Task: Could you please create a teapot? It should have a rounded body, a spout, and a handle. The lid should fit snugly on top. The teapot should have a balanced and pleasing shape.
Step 221:
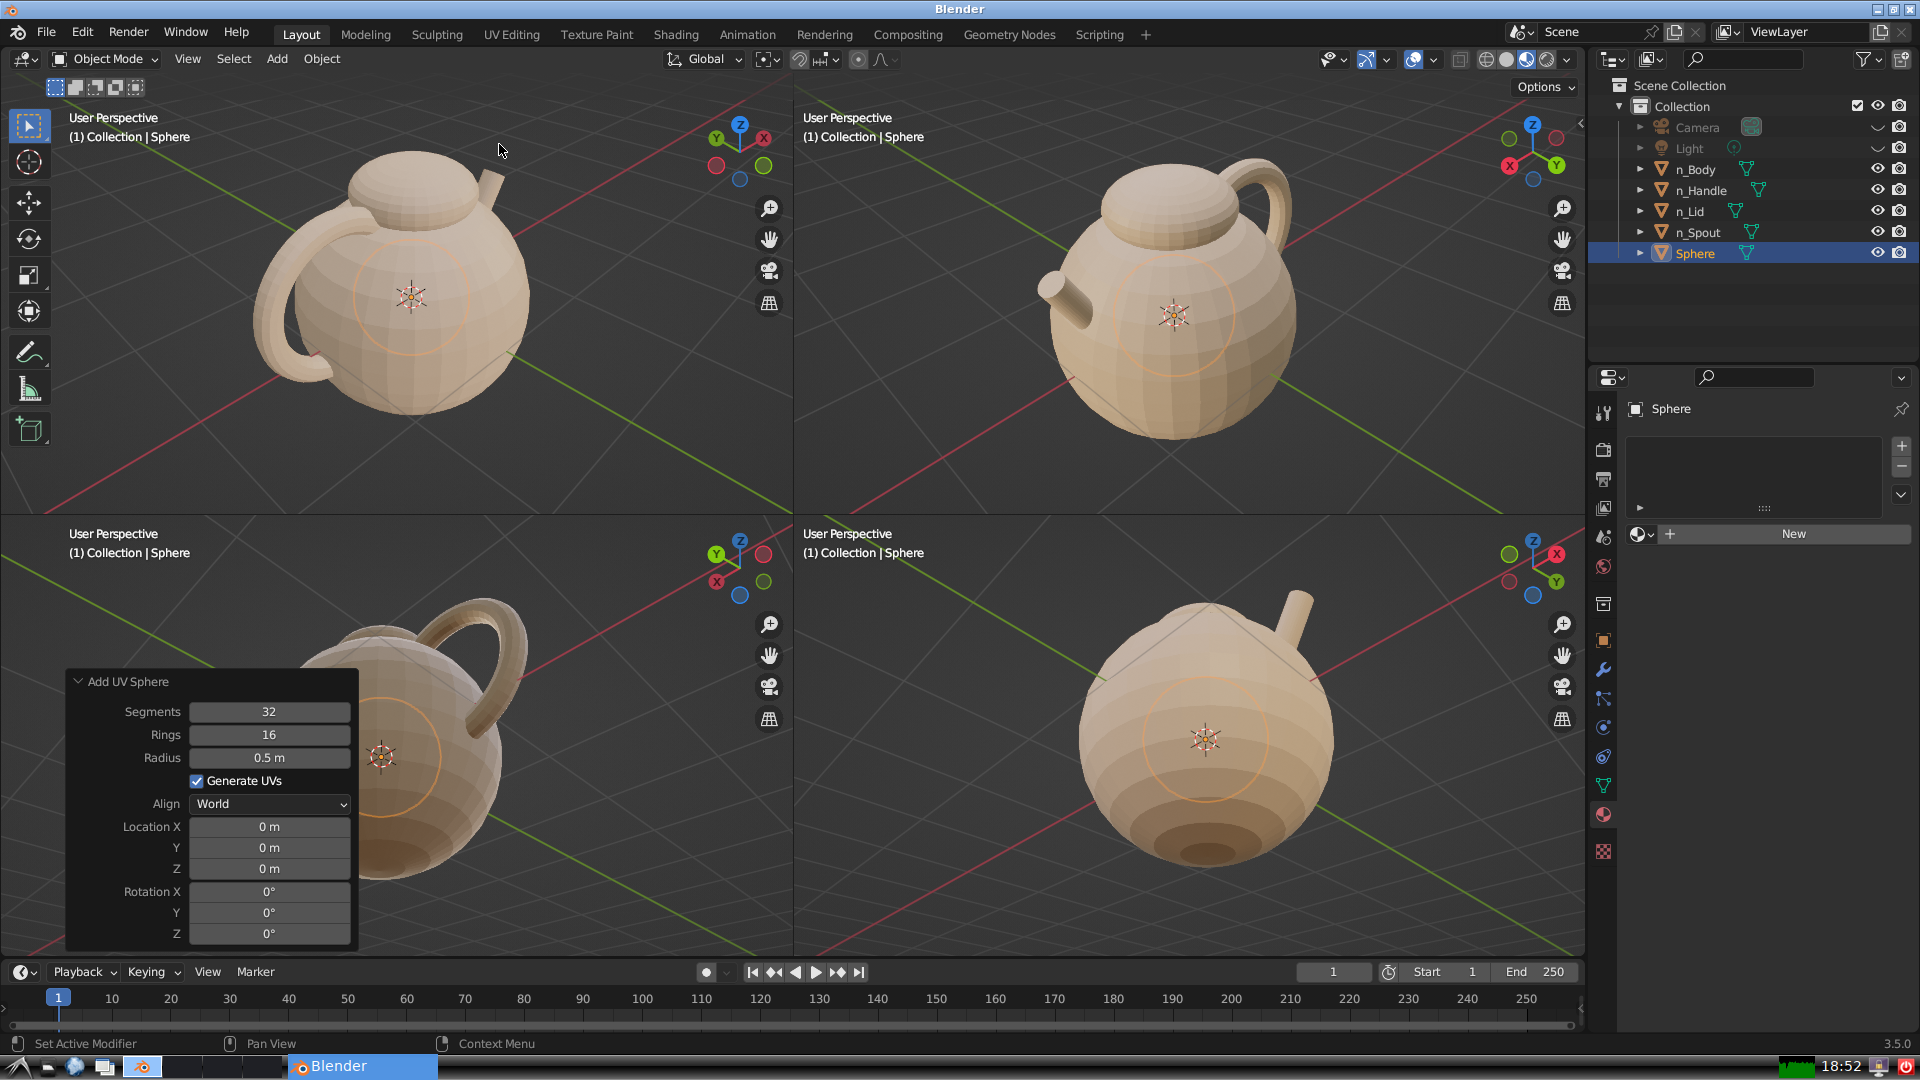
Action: {"mouse_move": [270, 758]}